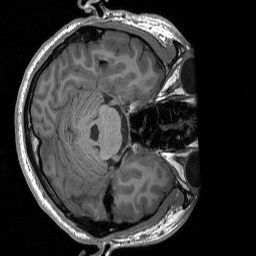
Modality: T1w
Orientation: axial
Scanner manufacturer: siemens
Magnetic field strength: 3 T
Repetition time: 1.76 s
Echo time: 0.0022 s